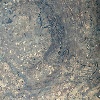
Label: land